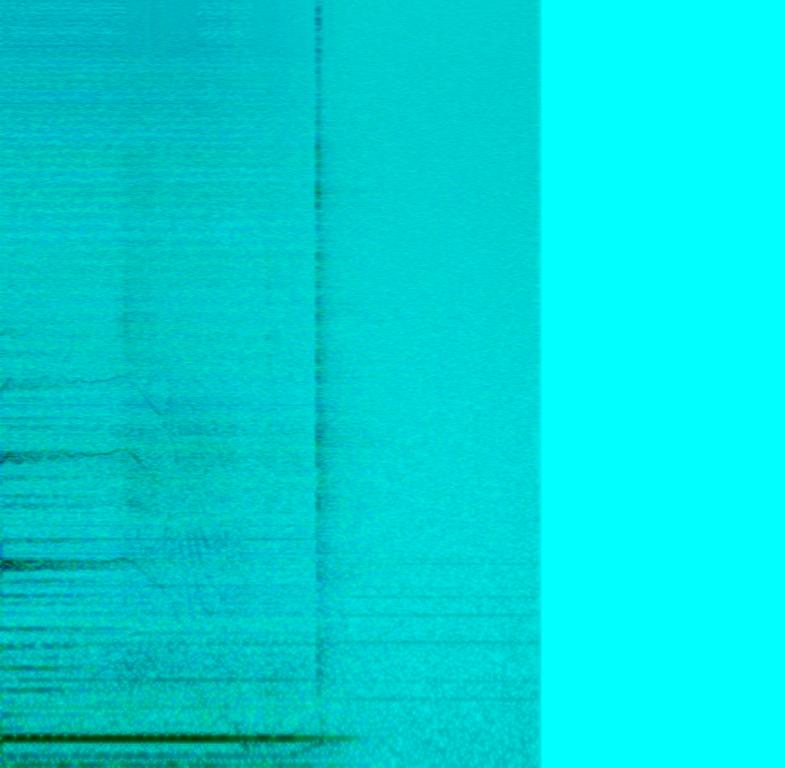
The low quality recording features a short snippet of theremin solo melody, after which there is a complete silence, as the performer turned off his microphone. The recording is noisy and in mono.